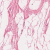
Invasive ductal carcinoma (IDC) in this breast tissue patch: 0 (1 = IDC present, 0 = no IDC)